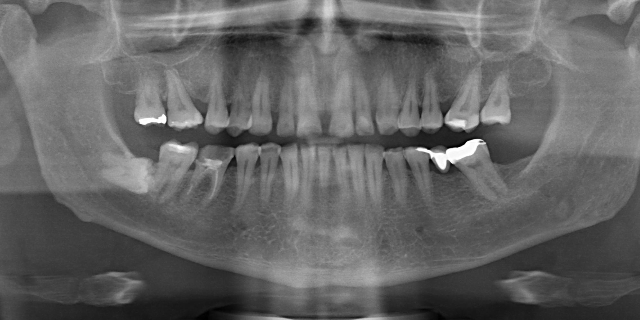
adult